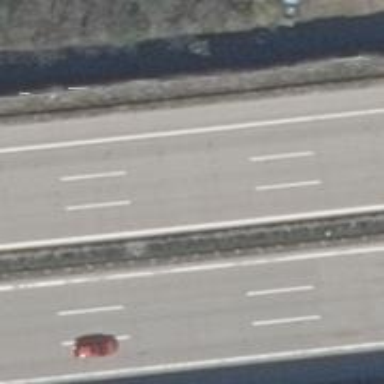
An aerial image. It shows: Concrete motorway.